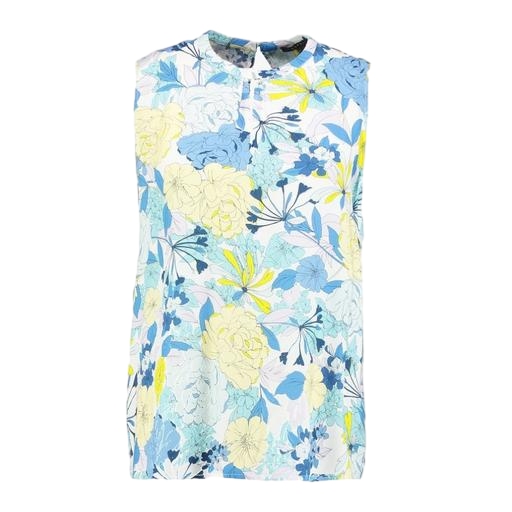
blue sleeveless floral-print shirt, blue floral tie-neck top, white printed sleeveless pleat-neck top, white background